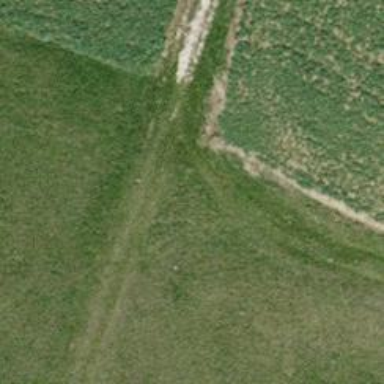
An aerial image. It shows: Agricultural track with grade5 tracktype suitable for agricultural vehicles.